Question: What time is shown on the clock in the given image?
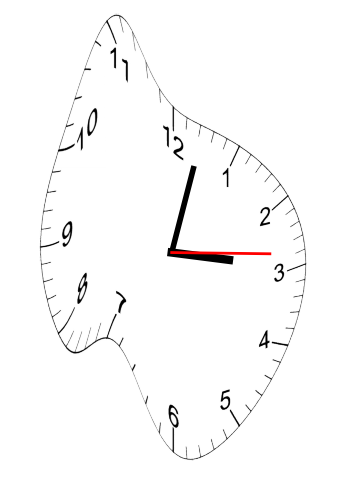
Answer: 03:02:14